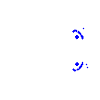
Particle: proton